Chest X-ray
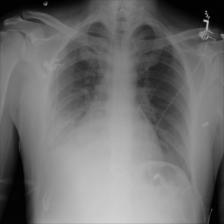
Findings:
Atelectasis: positive
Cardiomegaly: negative
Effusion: negative
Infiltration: positive
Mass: negative
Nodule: negative
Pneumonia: negative
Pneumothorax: negative
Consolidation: negative
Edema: negative
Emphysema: negative
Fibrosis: negative
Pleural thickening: negative
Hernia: negative